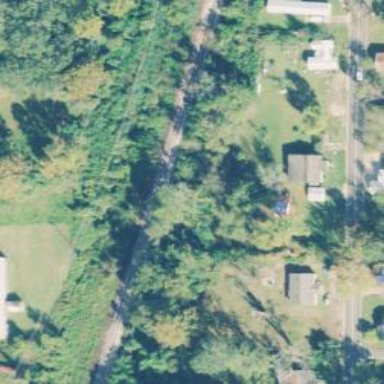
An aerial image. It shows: Railway siding for service.